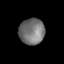
Tissue: prostate
Cell type: T cells
Senescence score: 0.3135
Nuclear area (px): 644
Mean DAPI intensity: 116.826